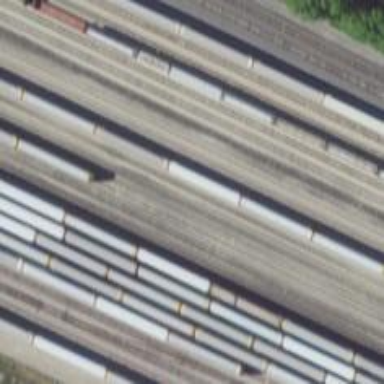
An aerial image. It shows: Railway yard in service.